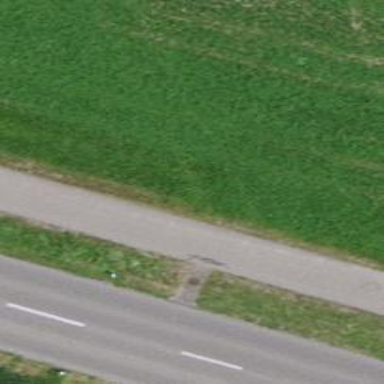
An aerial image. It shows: Asphalt cycleway.